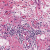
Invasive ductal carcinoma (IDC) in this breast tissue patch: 1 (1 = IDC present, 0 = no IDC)